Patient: sex M, age 42
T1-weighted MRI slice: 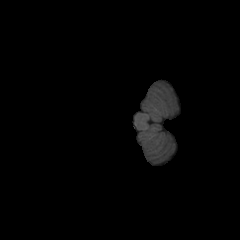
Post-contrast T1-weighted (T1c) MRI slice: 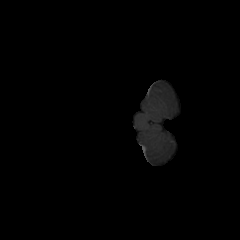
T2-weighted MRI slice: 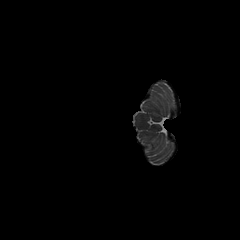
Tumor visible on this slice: no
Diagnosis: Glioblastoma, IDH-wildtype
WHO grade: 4